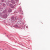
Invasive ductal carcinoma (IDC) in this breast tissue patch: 0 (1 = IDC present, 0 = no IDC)